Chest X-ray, PA view. Patient: 73 years old, sex M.
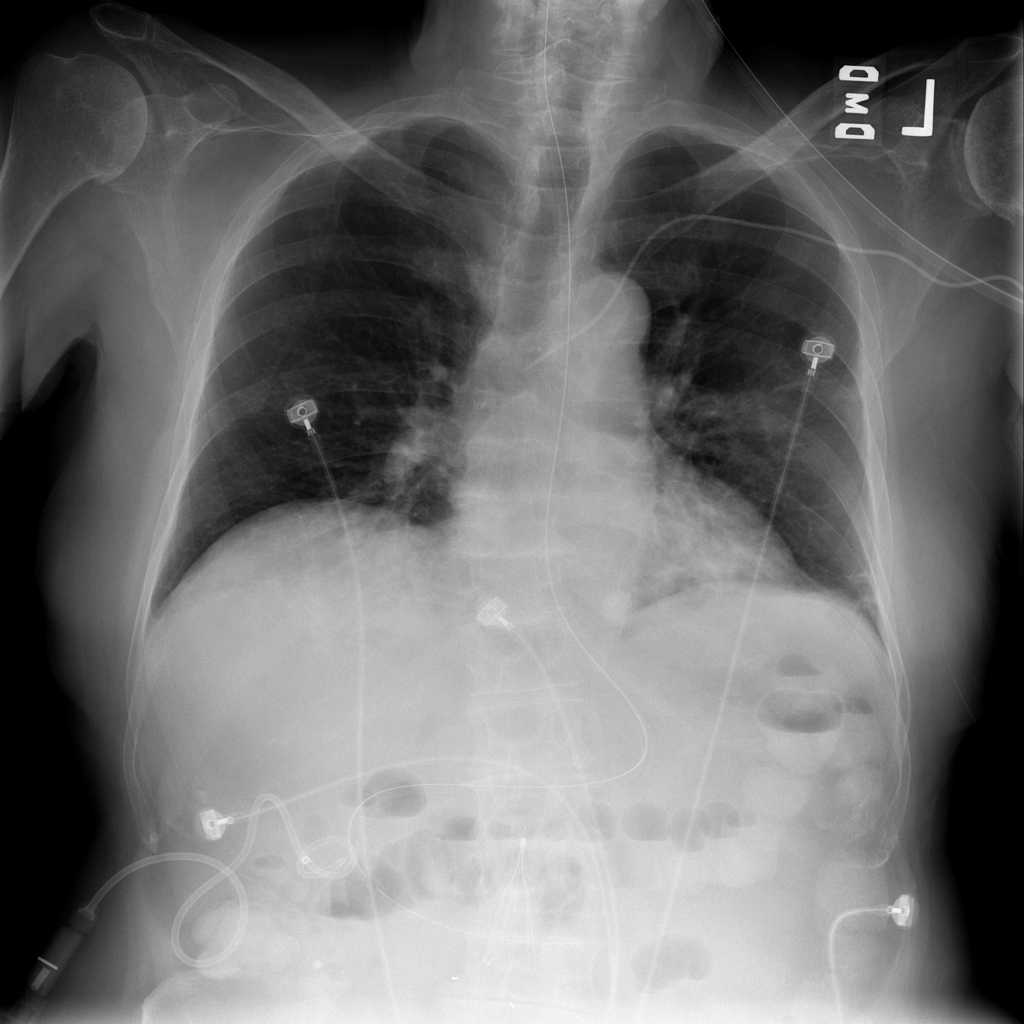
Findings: Atelectasis, Infiltration